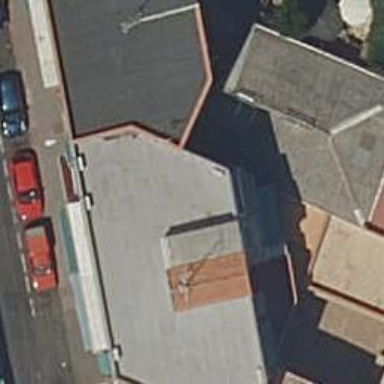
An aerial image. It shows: Restaurant.